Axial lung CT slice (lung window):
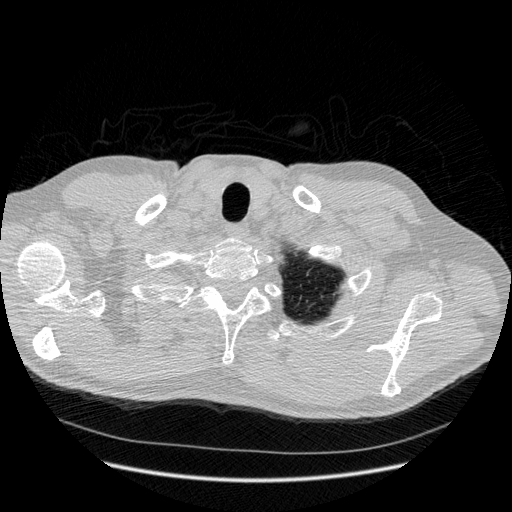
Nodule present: no